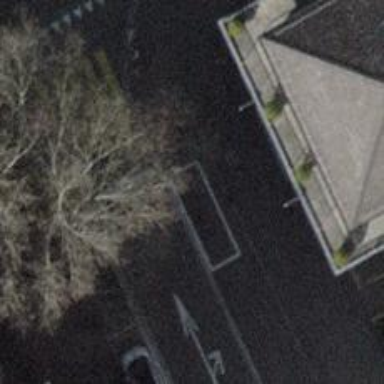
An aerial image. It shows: Bicycle parking area with stands.